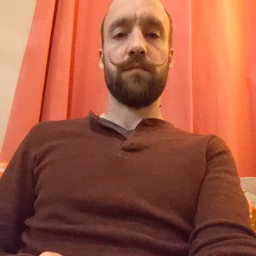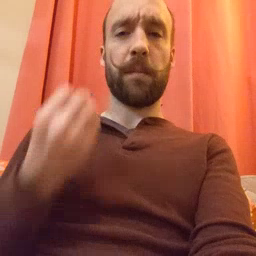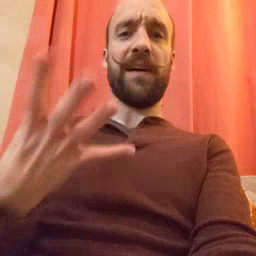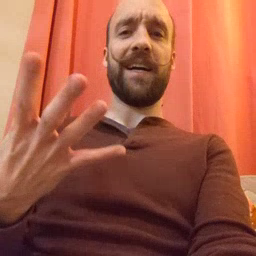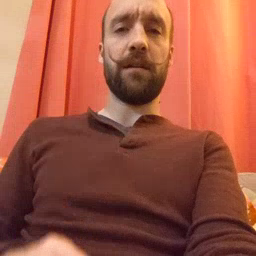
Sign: many